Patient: sex M, age 71
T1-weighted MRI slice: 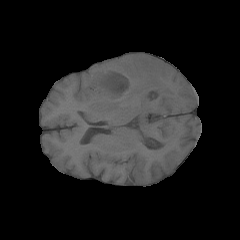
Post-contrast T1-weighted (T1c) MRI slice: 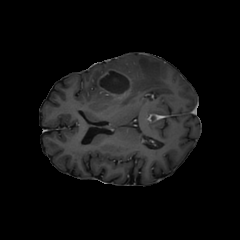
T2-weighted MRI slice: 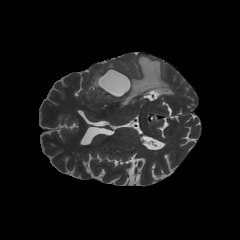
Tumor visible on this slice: yes
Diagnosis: Glioblastoma, IDH-wildtype
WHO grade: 4